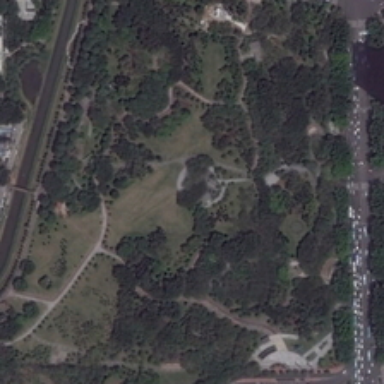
Many green trees are in a park near a river and a road with many cars .